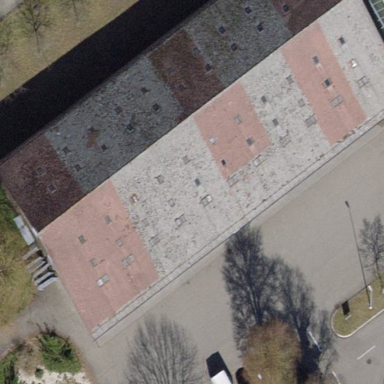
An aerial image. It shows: Gabled building used as military barracks.